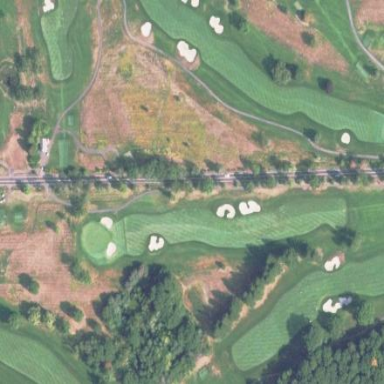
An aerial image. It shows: Area with grass used as rough in golf course.